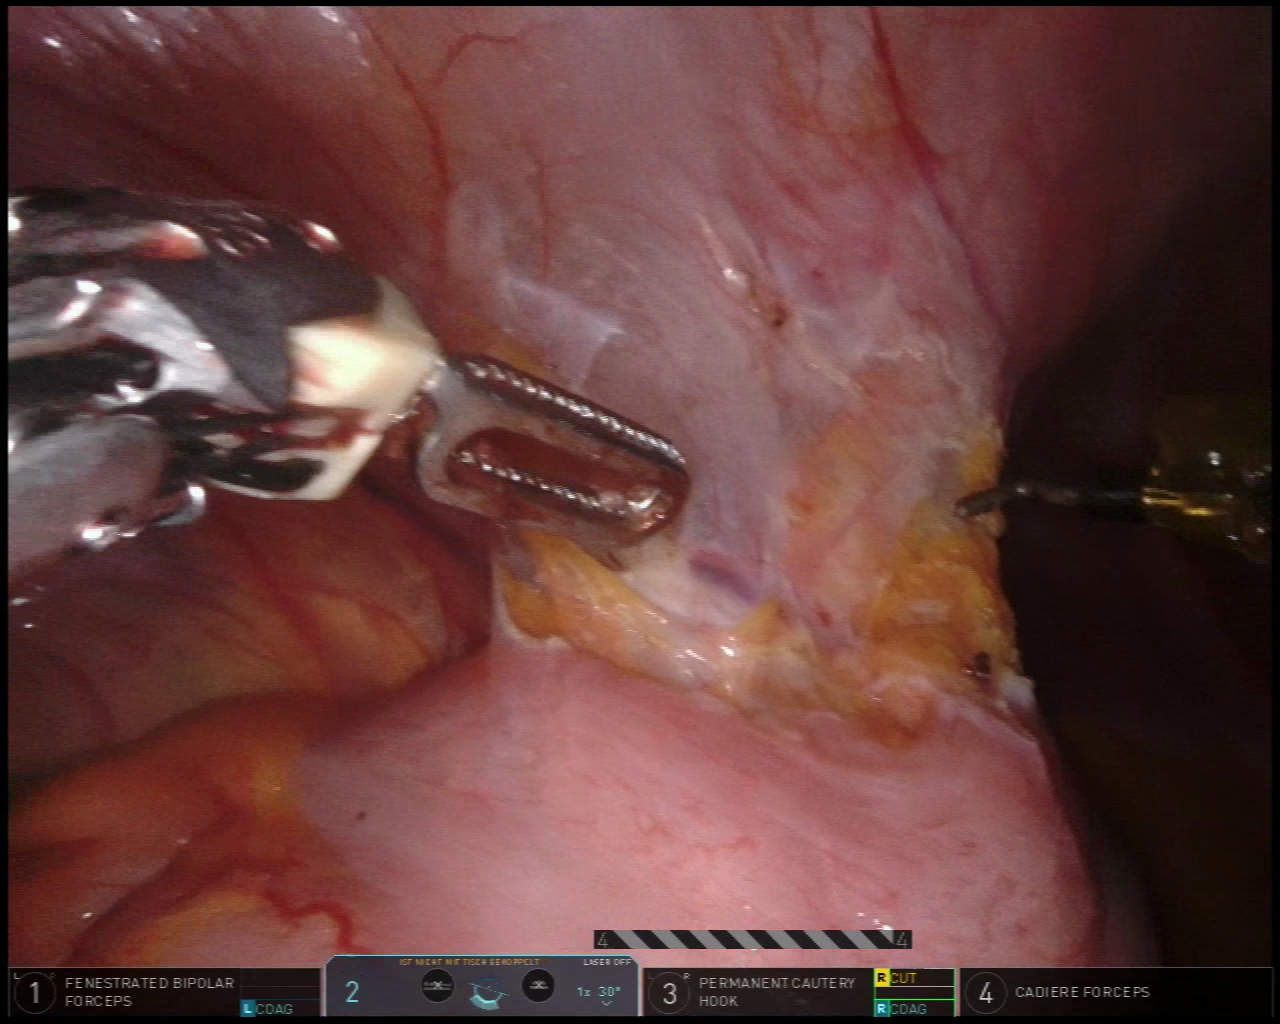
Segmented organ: abdominal_wall
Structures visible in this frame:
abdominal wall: yes
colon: yes
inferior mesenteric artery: no
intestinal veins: no
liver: no
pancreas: no
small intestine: no
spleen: no
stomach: no
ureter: no
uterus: no
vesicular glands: no